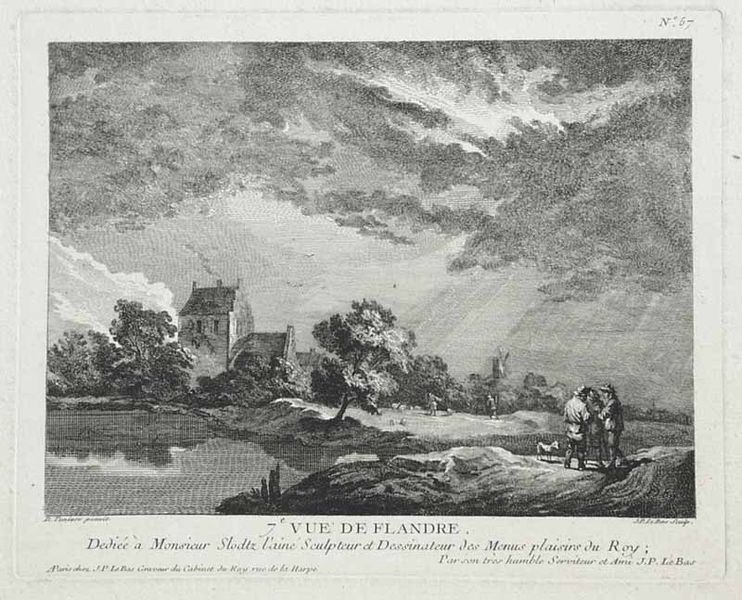
Titel: 7e vue de Flandre
Künstler: Jacques-Philippe Lebas
Standort: Karlsruhe
Institution: Staatliche Kunsthalle Karlsruhe
Schlagwörter: baum, blätter, dunkel, felsen, gewitter, gruppe, himmel, laub, mann, meer, schatten, vogel, wasser, weiß, wolken, bäume, fluss, landschaft, menschen, see, stadt, teich, ufer, abend, fenster, frankreich, grau, hell, hut, hüte, licht, männer, nacht, reden, schwarz, vordergrund, zeichnung, blick, dach, gebäude, gras, haus, hund, hunde, schloss, tier, tiere, weg, wiese, wolke, zaun, gespräch, stehen, stein, steine, bild, holland, signatur, feld, felder, häuser, hügel, mühle, natur, spiegelung, vieh, vögel, weide, wind, windmühle, busch, büsche, einsam, kirche, rauch, sonne, sträucher, boden, land, stehend, drei, personen, blatt, pflanzen, tal, wald, arbeit, bauern, kamin, schornstein, turm, weiher, skulptur, schrift, papier, düster, ansicht, unterhaltung, zwei, acker, sonnenlicht, dorf, giebel, schornsteine, grafik, graphik, monochrom, herbst, hof, idylle, französisch, sturm, unwetter, wetter, sprechen, bauch, bauer, zinnen, regen, tusche, lichtstrahl, schaf, sonnenstrahl, unterschrift, buch, burg, spaziergang, strahlen, kohle, windig, draußen, lichtung, druck, schnitt, schwarzweiss, wolkig, druckgrafik, schraffur, radierung, stich, titel, lithografie, widmung, gefangen, illustration, text, strahl, bleistift, treffen, karte, himme, sicht, zahl, hügelig, wanderer, dramatisch, begegnung, sonnenschein, sonnenstrahlen, waldsee, wolkne, postkarte, vue, kupferstich, schafe, hirten, ziege, kirsche, beschreibung, hasu, riss, ansichtskarte, stufengiebel, wörter, hüser, wolkenbruch, flandern, im arm, sicherheit, starhlen, vordergrunf, seriendruck, druckj, regenschauer, stic, himmeln, belgien, streifig, tiel, gewölkt, stecher, bauernn, drei personen, mnner, roy, schraffu, plausch, schafte, felösen, bauernhog, se, de, #, menschen#, 3 männer, radierunge, flandren, vue de flandre, zeischnung, plattenrand, vor dem gewitter, rauch#, pommes, kein hd, graues geschmiere, flandern szodtz sculpteur französisch, flandre, schiornstein, le bas, schrifzug, windmühlne, baumteich, gewidmet an, baum windmühle